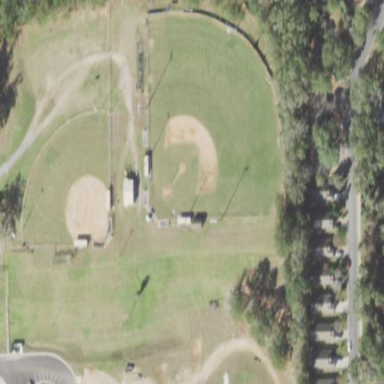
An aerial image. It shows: Baseball pitch for leisure land.